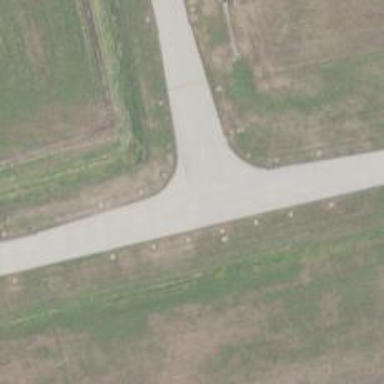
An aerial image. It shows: View of taxiway at the airport.